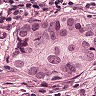
Metastatic tissue present: yes